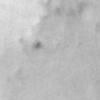
Label: no_change